Question:
The type LogWriter cannot be constructed.
You must configure the container to supply this value. I have used mvc4 PostSharp and Entity Framework.
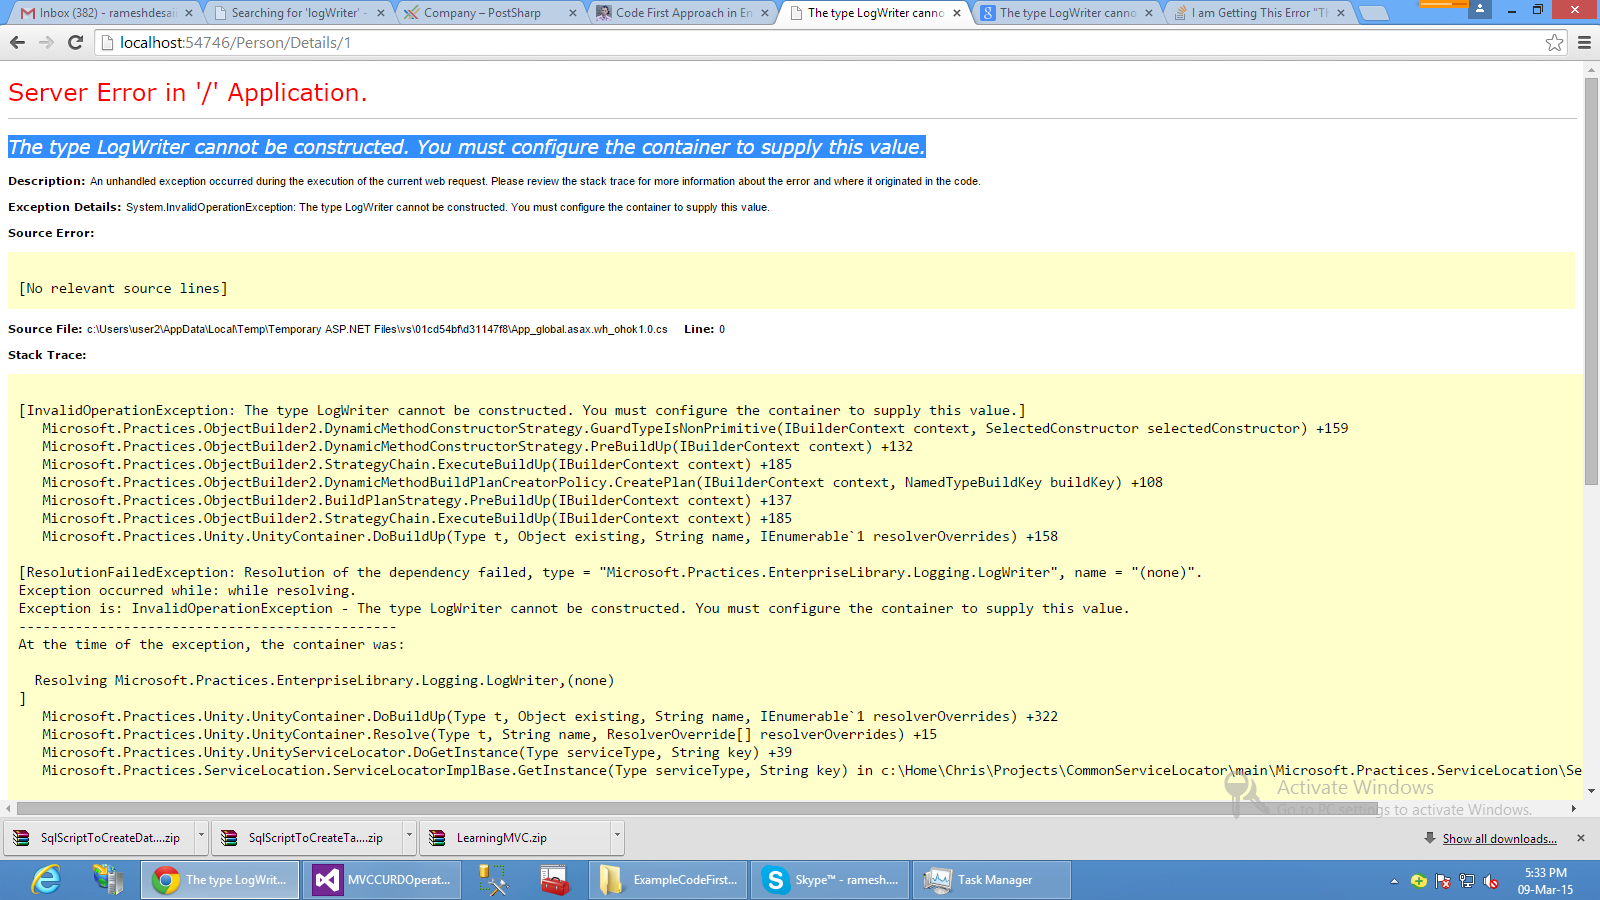
Answer: In the Stack Trace of the exception I can see that you are using Unity for the implementation of Dependency Injection.
Solution is given in above this post <URL>